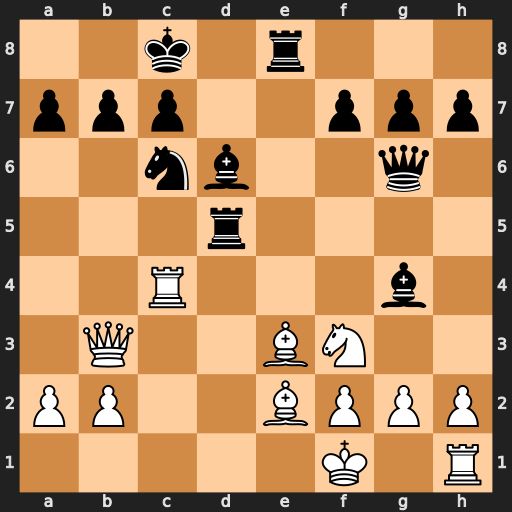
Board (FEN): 2k1r3/ppp2ppp/2nb2q1/3r4/2R3b1/1Q2BN2/PP2BPPP/5K1R
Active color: w
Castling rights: -
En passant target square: -
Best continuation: Rxg4 Qb1+ Ne1